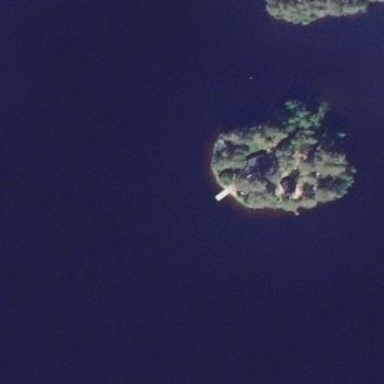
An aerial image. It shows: Islet.